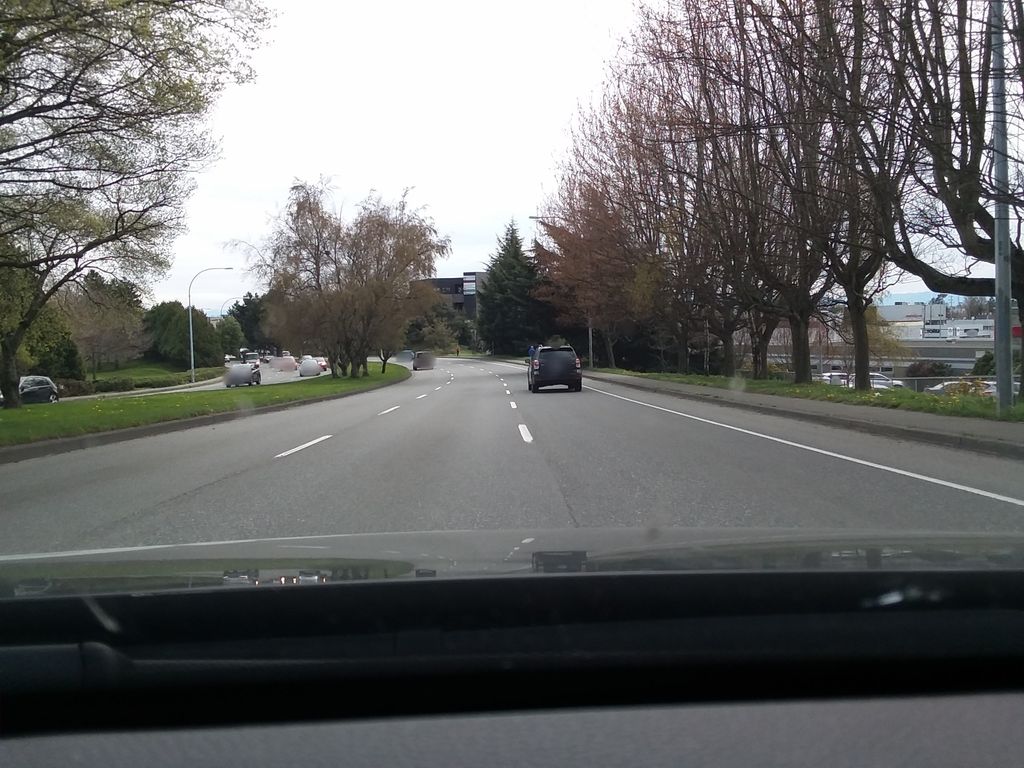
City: victoria